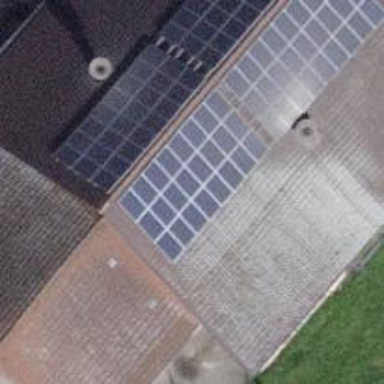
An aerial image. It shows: Solar power generator.